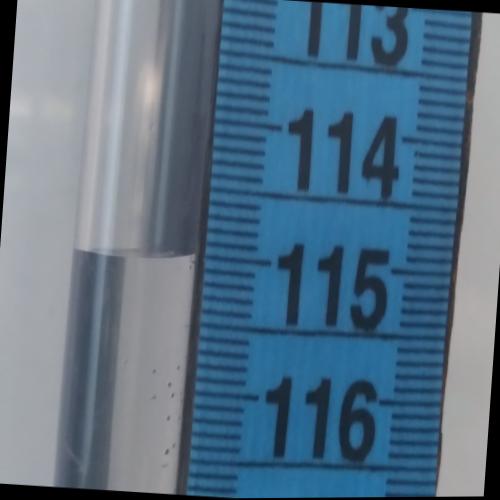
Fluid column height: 115.0 cm